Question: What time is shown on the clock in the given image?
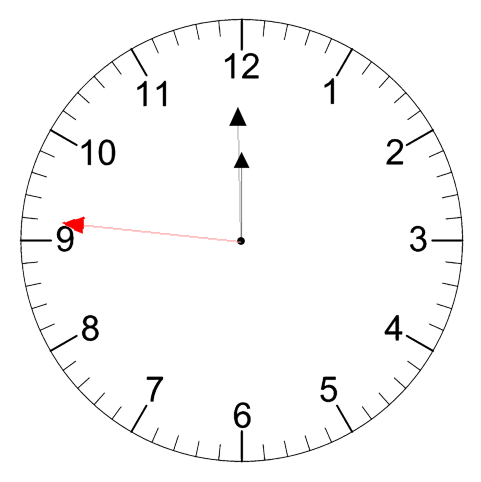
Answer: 11:59:46